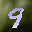
Label: 9